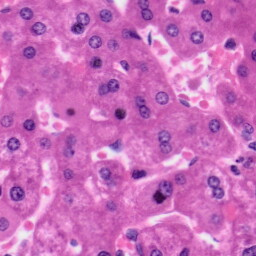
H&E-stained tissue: Liver